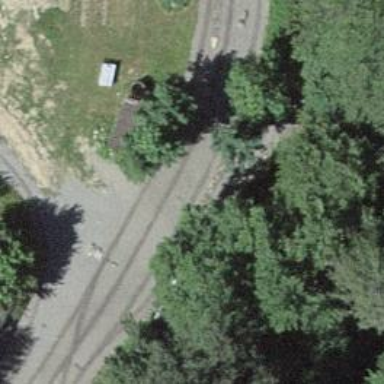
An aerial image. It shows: Miniature railway.